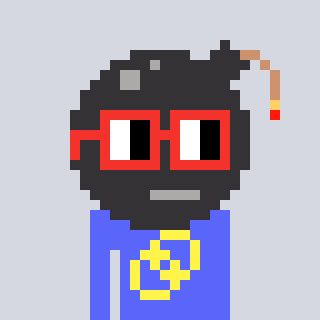
a pixel art character with square red glasses, a bomb-shaped head and a purple-colored body on a cool background